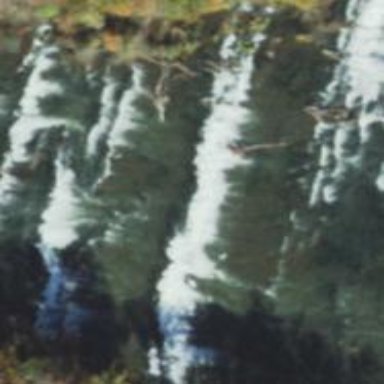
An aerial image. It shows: Beautiful waterfall.